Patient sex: M
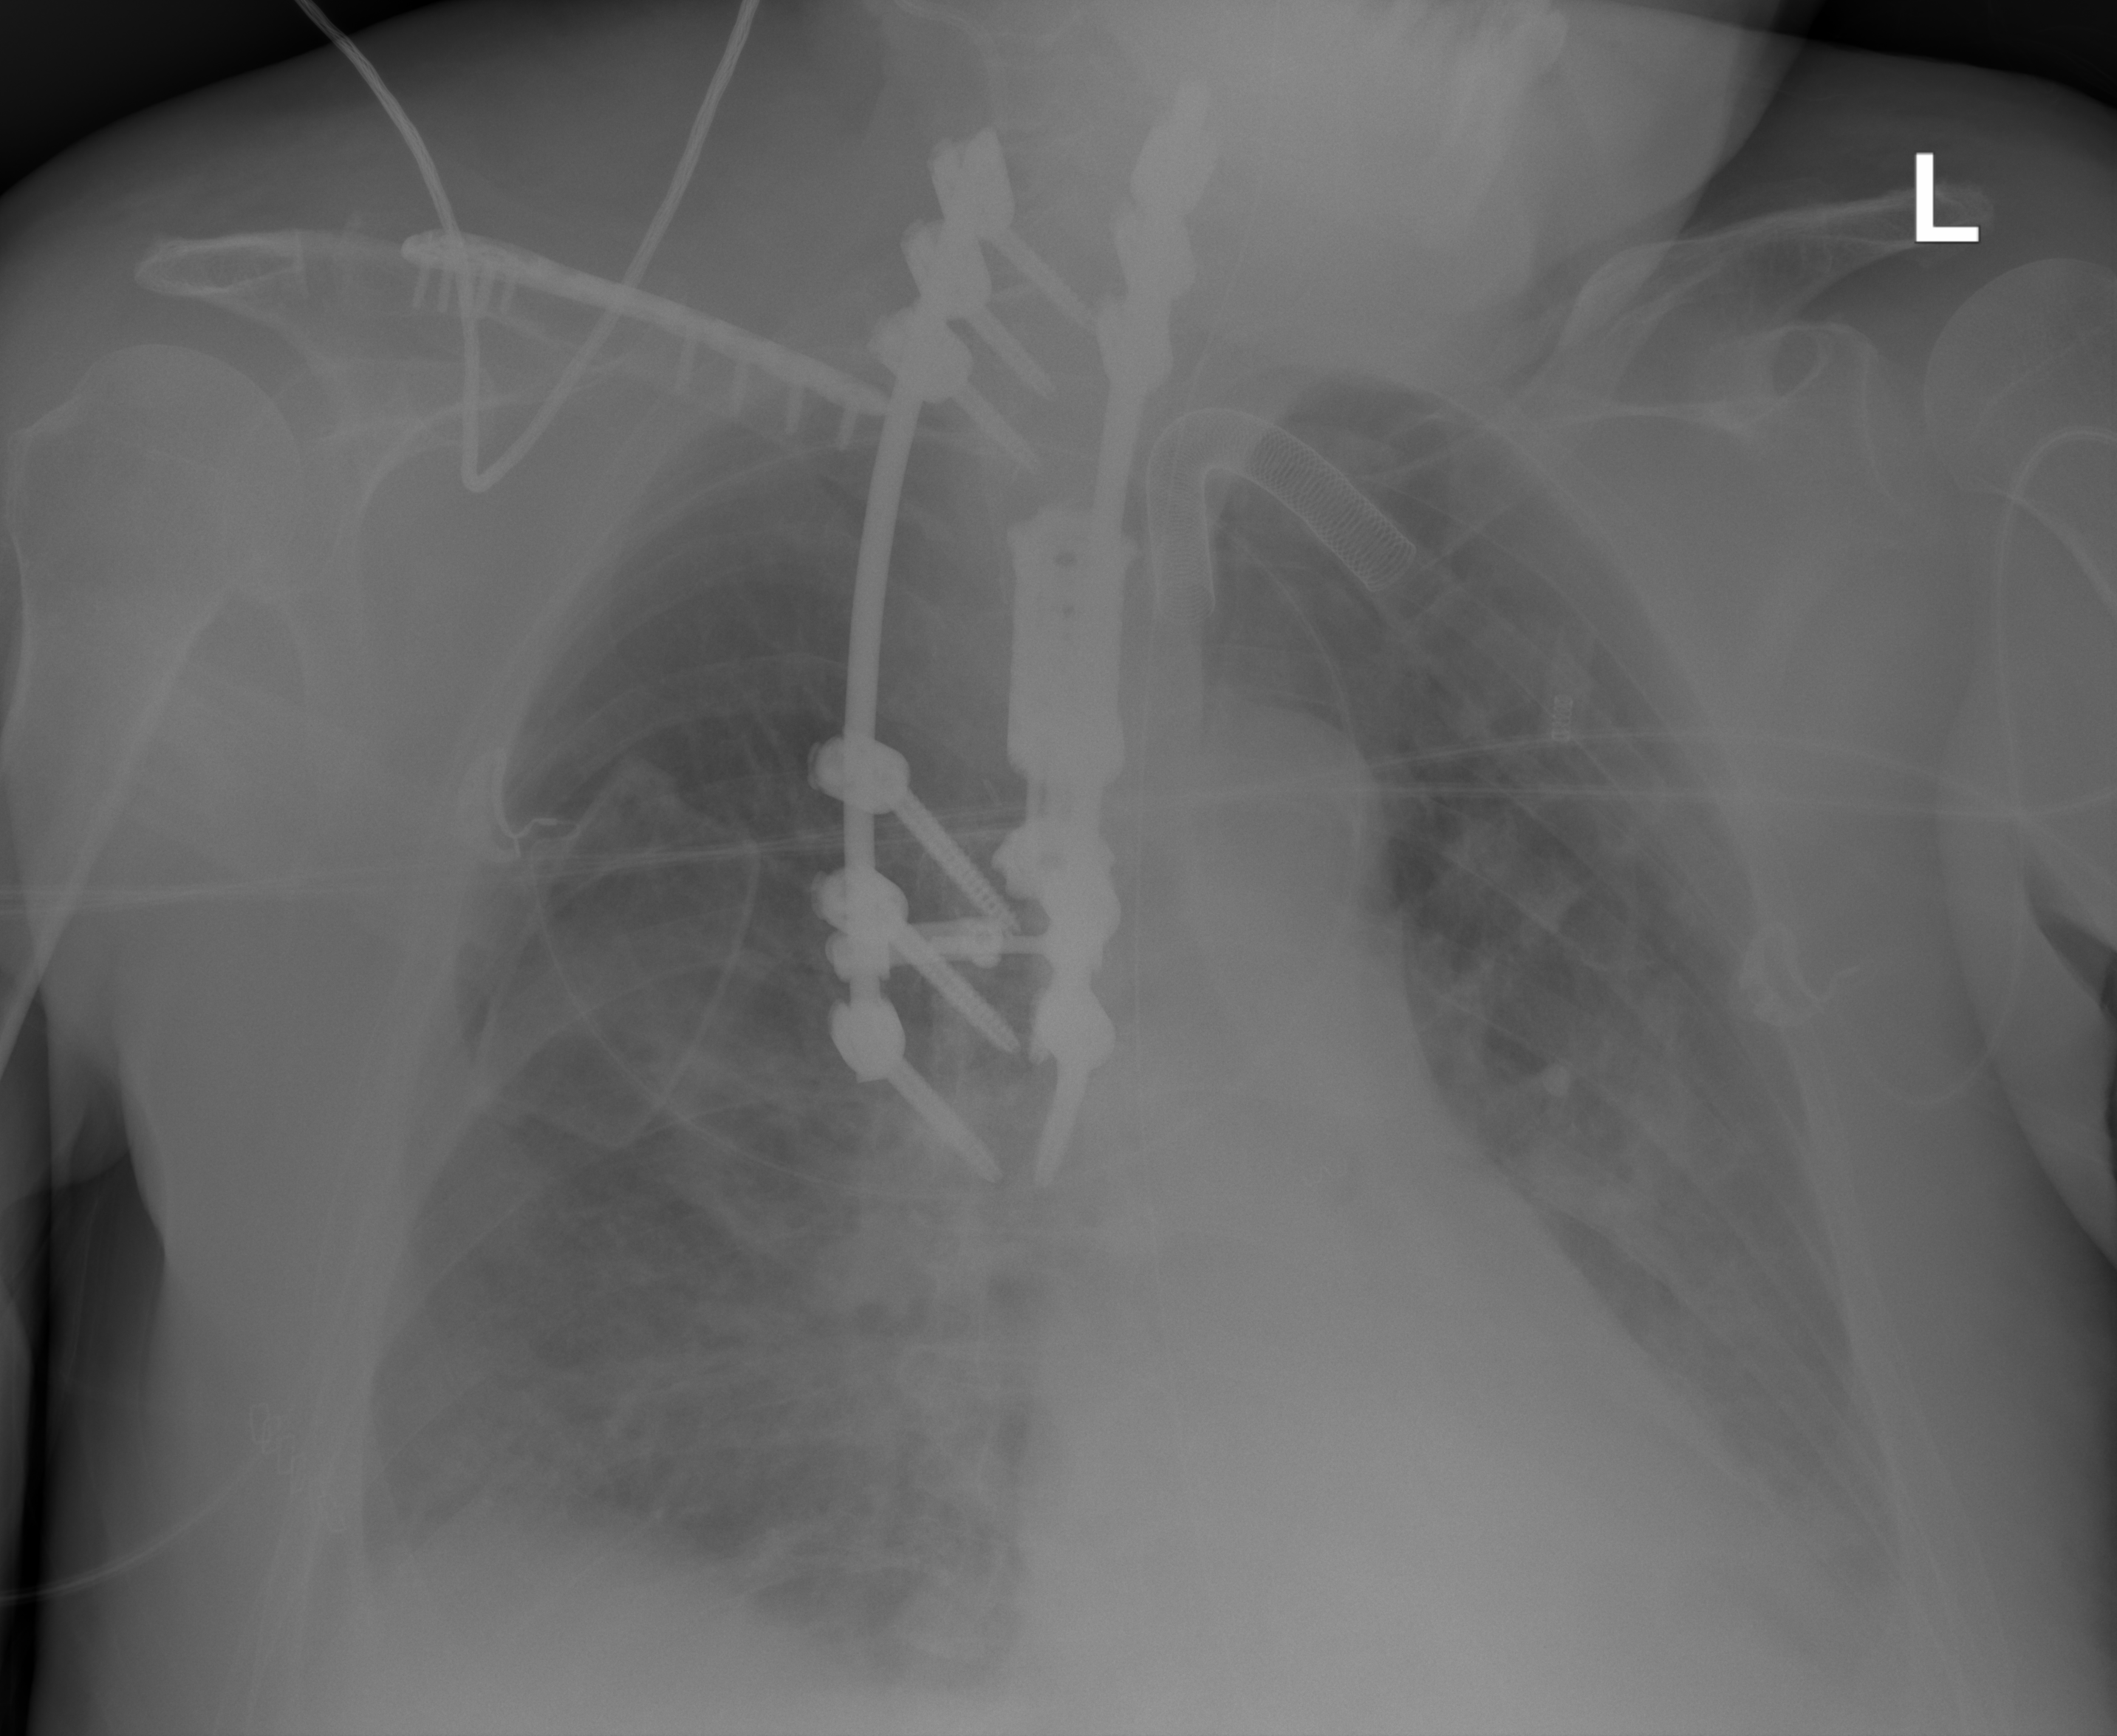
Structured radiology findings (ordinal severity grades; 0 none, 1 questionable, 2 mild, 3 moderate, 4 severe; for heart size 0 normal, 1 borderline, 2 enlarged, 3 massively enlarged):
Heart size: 0
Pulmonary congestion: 2
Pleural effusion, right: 2
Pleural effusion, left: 2
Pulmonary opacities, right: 2
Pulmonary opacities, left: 2
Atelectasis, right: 2
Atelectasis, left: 2